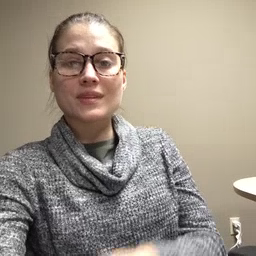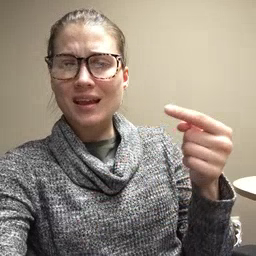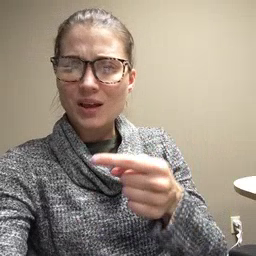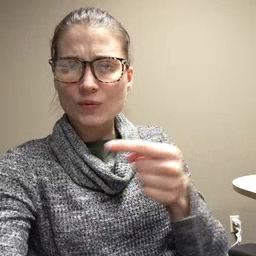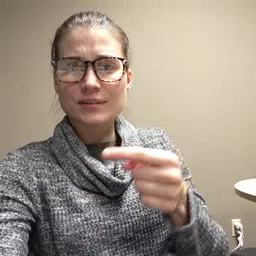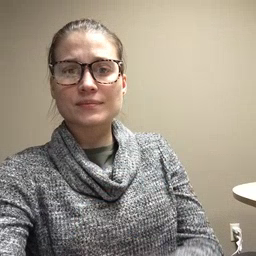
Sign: owie